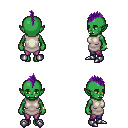
a pixel art fantasy rpg character, female body template, orc, green skin, white tunic, magenta pants, purple mohawk hairstyle, bracelets, metal boots, four views (front, back, left, right), 2x2 character sprite sheet, small pixel art, hard edges, no anti-aliasing